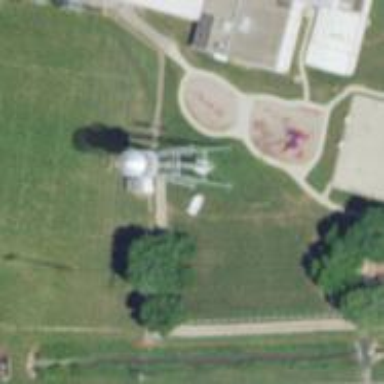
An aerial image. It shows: Water tower that is man-made.